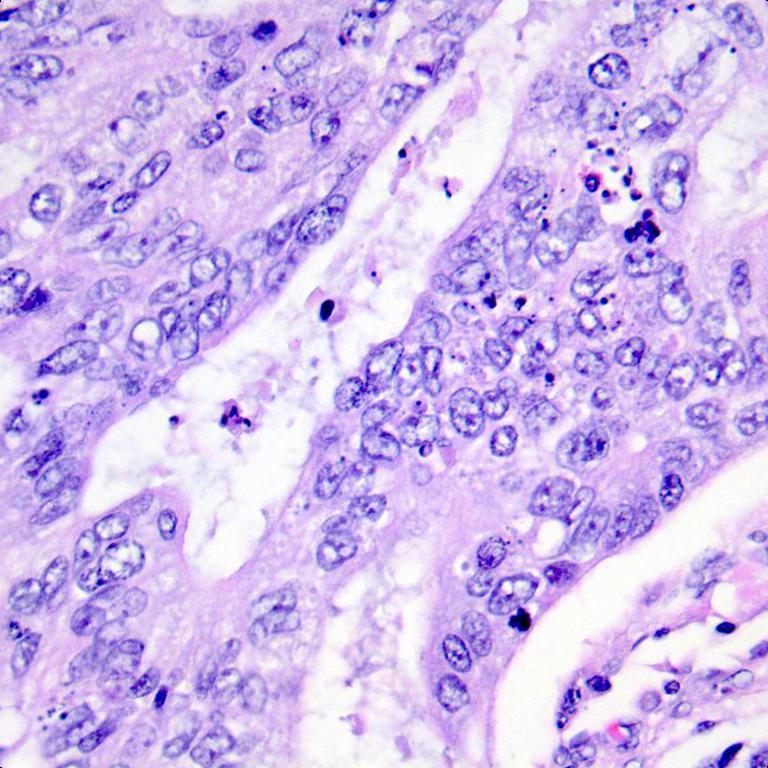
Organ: colon
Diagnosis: adenocarcinomas